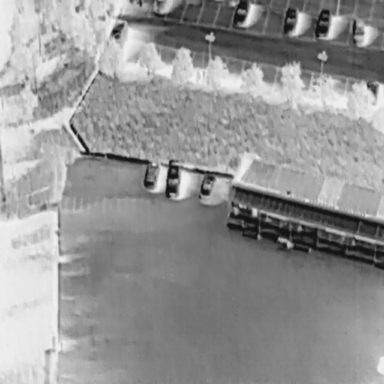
There are seven Cars in the infrared image.